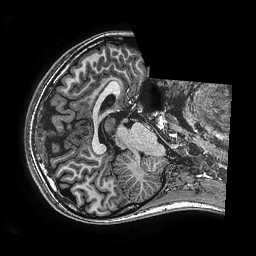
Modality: T1w
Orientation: axial
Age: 17
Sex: female
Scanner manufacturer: ge
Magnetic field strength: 3 T
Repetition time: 0.00766 s
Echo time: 0.003476 s